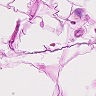
Metastatic tissue present: no